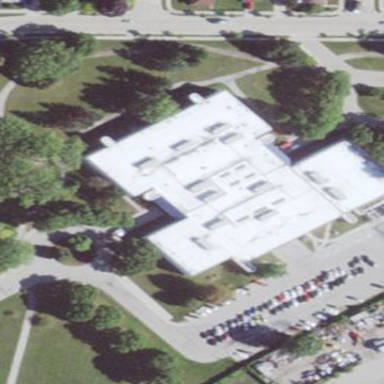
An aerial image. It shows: School building.